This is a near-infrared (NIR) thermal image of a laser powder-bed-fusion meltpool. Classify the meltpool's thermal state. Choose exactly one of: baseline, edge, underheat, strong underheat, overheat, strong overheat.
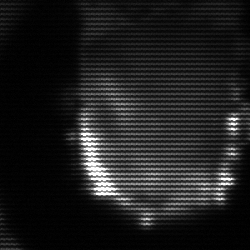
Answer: baseline